Field crop: maize
Growth stage: 1
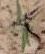
Species: atriplex